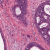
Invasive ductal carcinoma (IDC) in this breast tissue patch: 0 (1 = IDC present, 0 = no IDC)